Question: When trying to override a base class method, I'm now getting an error as the Code Snippet Manager doesn't know how to process it.

I've looked online and <URL> which suggested checking if the 'Method Override Stub' xml file was corrupted.
I've determined that the file: 'C:\Program Files\Microsoft Visual Studio 9.0\VC#\SnippetsC3\Refactoring\MethodOverrideStub.snippet' is indeed corrupt.
I might have to reinstall VS, but if there is another way - ie, can someone post their copy of the xml file on <URL> or here?
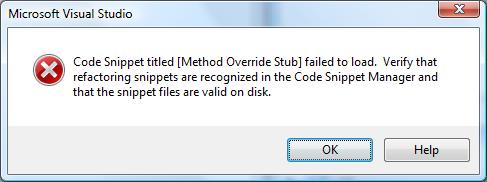
Answer: You should run setup and choose "Repair" option.
I recommend this, because you may have more corrupted files.